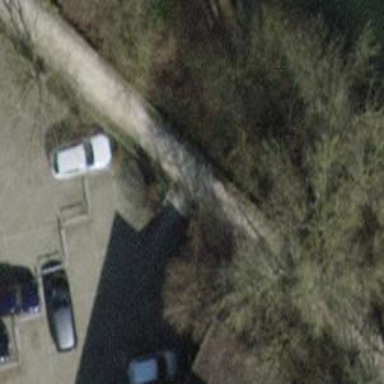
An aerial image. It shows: Compacted path.